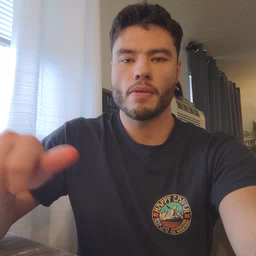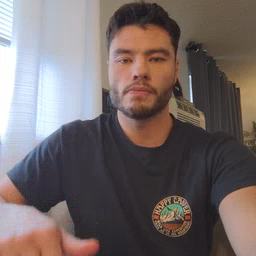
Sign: green